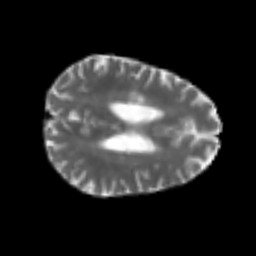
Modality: T2w
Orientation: axial
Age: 59
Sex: male
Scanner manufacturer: siemens
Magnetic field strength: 3 T
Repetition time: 4.987 s
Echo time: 0.0792 s